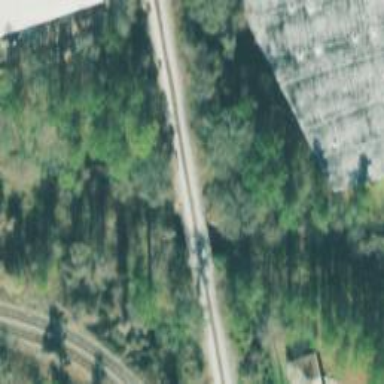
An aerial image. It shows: Railway bridge with milepost marked as "WA".